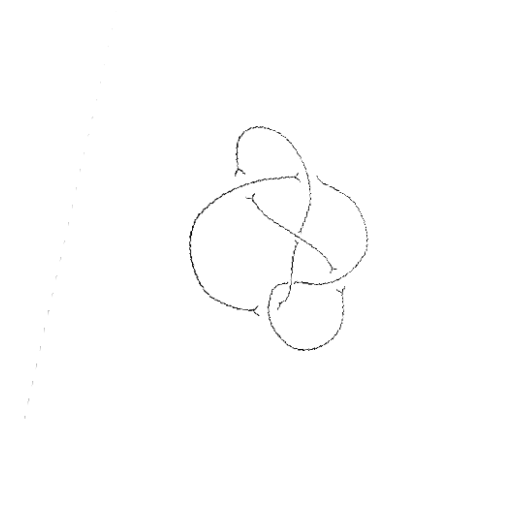
Crossing number: 6